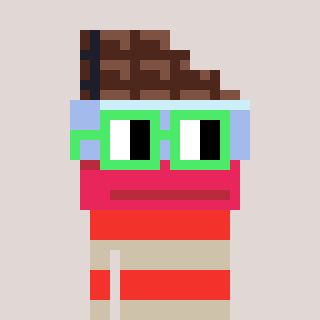
a pixel art character with square light green glasses, a chocolate-shaped head and a bege-colored body on a warm background